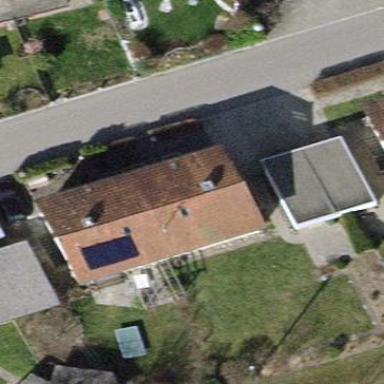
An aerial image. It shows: Semidetached house with gabled roof.